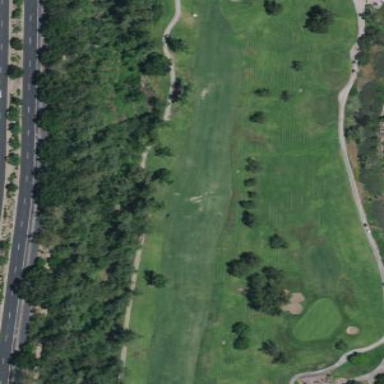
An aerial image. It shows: Grassy area designated as golf fairway.